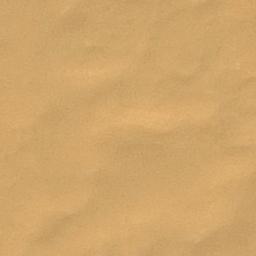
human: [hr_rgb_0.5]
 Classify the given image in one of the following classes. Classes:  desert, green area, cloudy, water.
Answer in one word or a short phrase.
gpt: desert